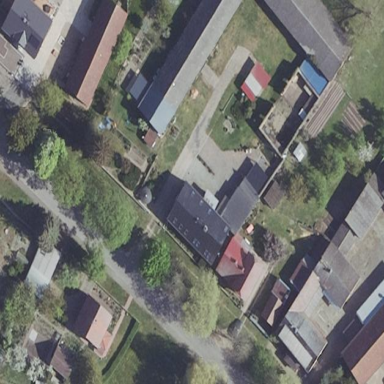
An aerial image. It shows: Rural barn.